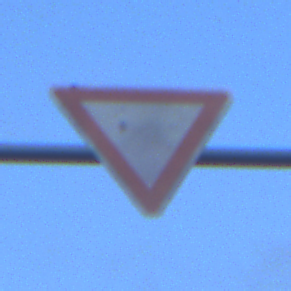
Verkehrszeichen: VorfahrtGewaehren
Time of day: Dawn
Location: Outdoor (Urban)
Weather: PartlyCloudy
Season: NotSpecified
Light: Natural